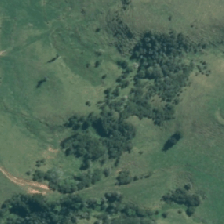
Land cover: grose_broom